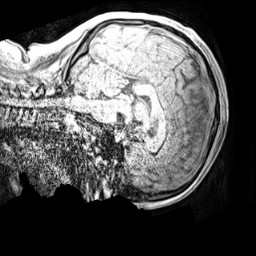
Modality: MP2RAGE
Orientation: sagittal
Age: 13
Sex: male
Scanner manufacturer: siemens
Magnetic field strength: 3 T
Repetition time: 4 s
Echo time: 0.00299 s